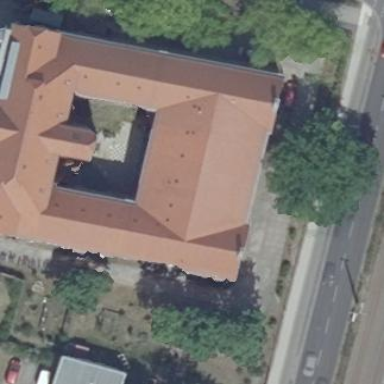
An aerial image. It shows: Gabled building with roof tiles in salmon color.